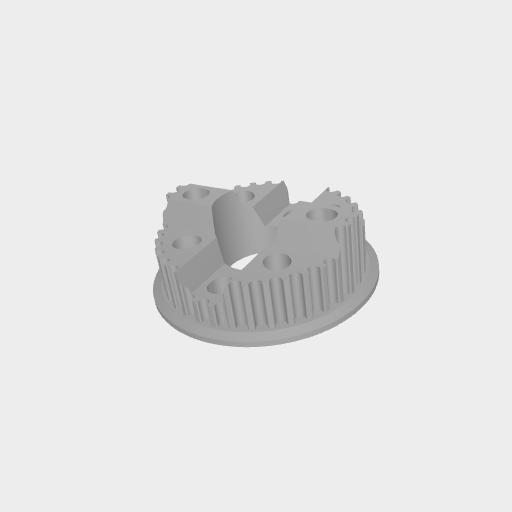
Part: Pulley3P14ID36T